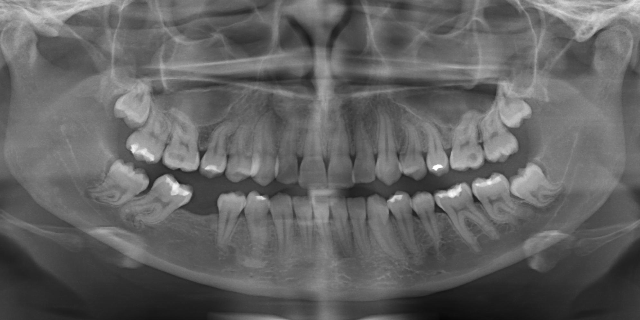
adult